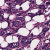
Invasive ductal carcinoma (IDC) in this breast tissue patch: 1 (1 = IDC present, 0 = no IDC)